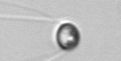
Label: Chaetoceros